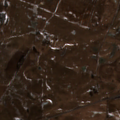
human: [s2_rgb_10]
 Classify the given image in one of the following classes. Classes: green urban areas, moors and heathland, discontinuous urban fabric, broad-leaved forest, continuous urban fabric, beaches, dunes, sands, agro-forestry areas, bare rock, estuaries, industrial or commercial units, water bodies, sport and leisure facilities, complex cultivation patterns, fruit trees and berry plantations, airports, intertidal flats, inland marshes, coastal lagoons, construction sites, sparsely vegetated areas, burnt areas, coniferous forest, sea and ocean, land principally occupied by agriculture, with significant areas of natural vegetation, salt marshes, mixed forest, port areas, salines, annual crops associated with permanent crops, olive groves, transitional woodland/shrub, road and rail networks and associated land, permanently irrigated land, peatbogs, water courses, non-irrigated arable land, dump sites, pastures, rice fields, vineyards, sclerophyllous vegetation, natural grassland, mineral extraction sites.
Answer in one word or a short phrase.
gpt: non-irrigated arable land, pastures